Field crop: maize
Growth stage: 2
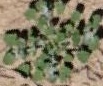
Species: chenopodium